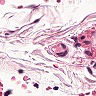
Metastatic tissue present: no